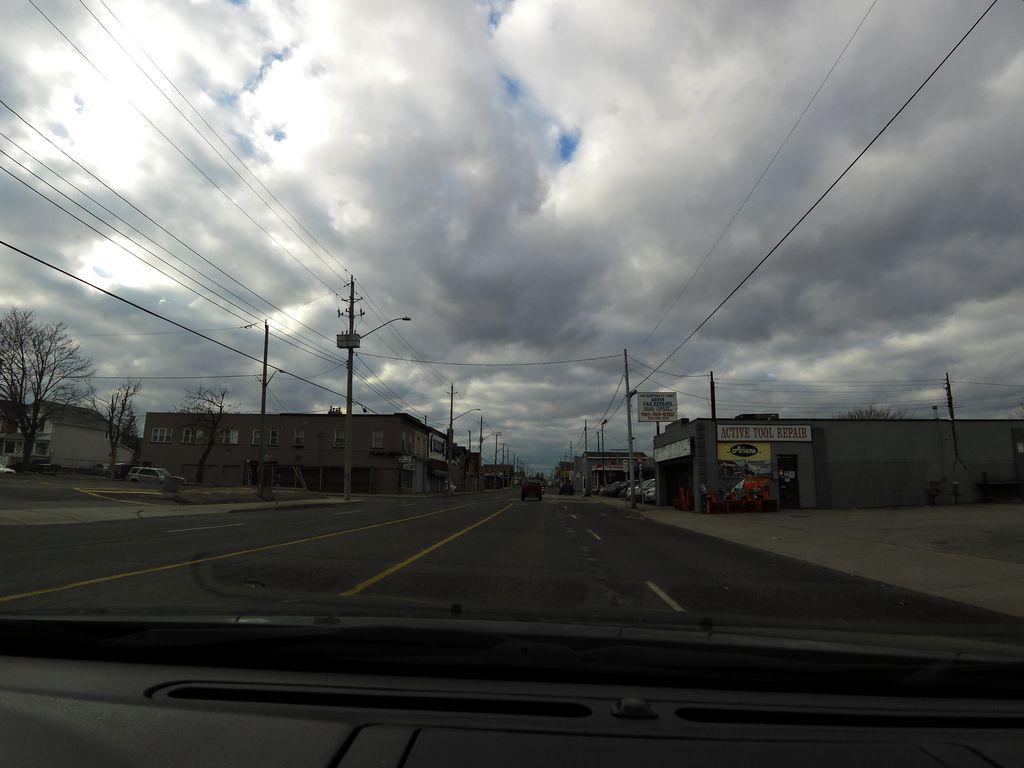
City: hamilton